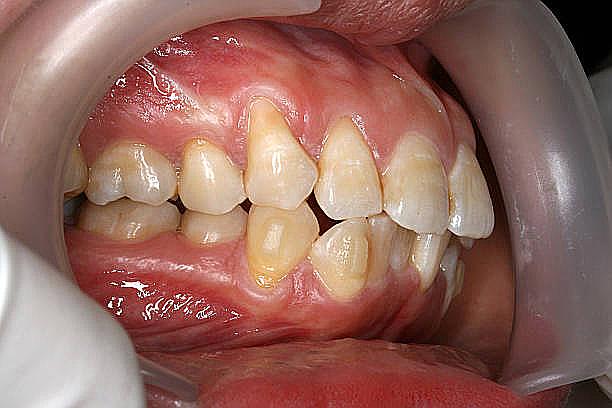
Condition: Gingivitis